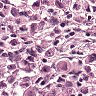
Metastatic tissue present: yes